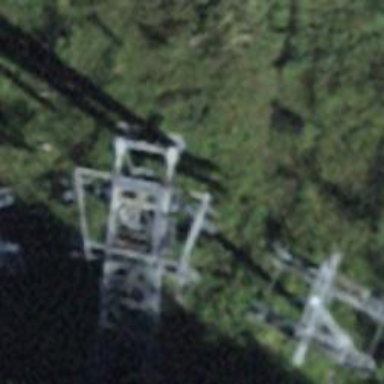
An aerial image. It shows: Pylon for aerialway.